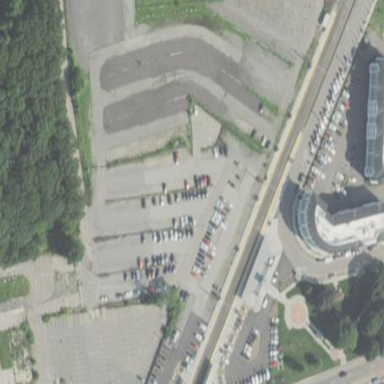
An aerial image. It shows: Parking area with surface dedicated for park and ride.